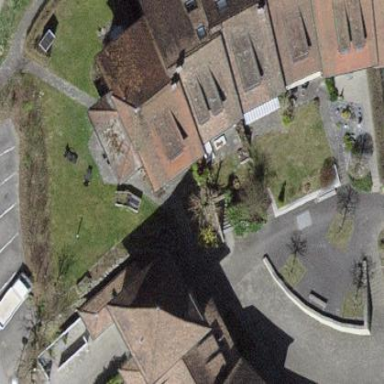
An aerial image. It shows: Terrace building.